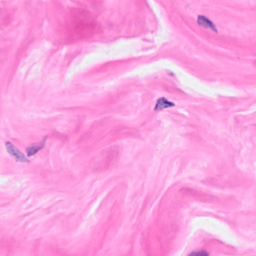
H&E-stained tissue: Breast